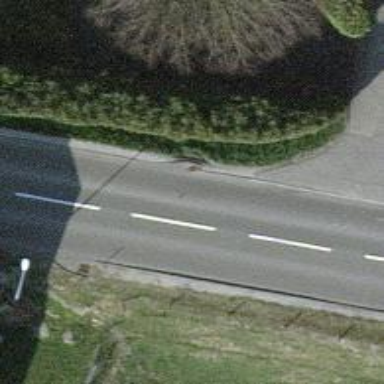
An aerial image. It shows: Bus stop with platform for public transport.